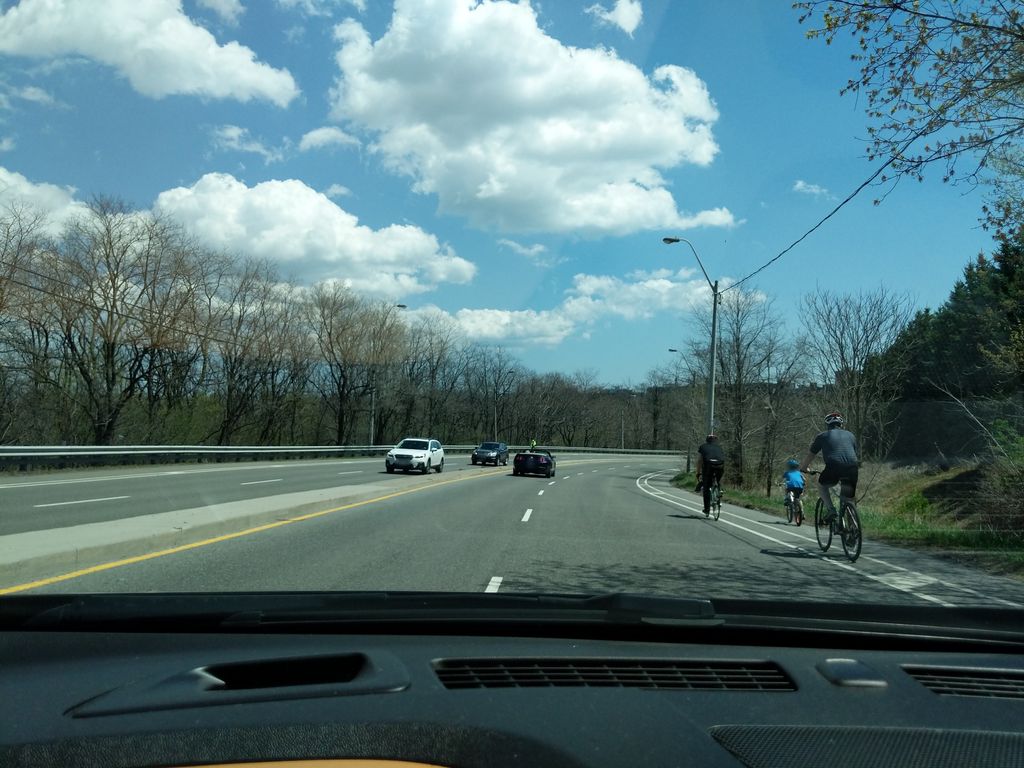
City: toronto